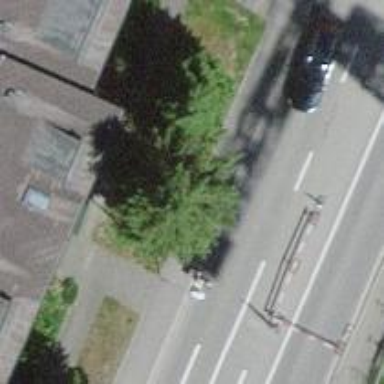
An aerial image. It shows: Bus stop with shelter. It is platform for public transport.